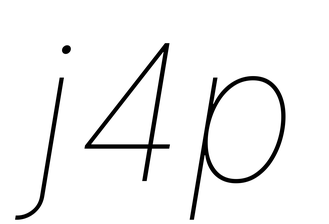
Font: Inter-Italic_Thin_Italic